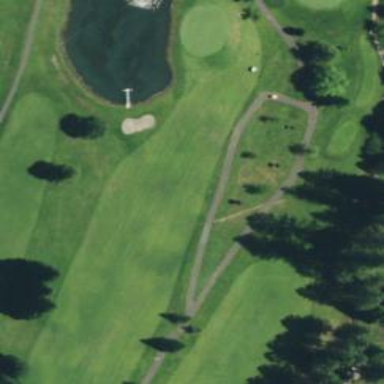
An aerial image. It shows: Footway that serves as golf path.